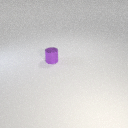
small purple metal cylinder